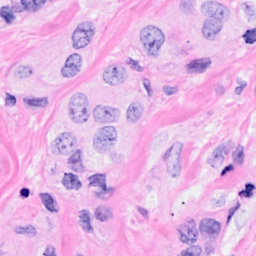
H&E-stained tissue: Breast